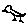
Label: bird